Aerial crown-view tile of a tropical tree (Barro Colorado Island, Panama), acquired 20250616:
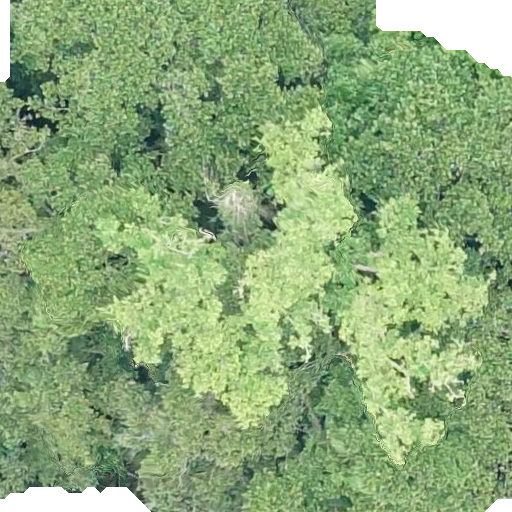
Species: Sloanea terniflora
GBIF accepted scientific name: Sloanea terniflora
Crown area: 418.733 m²